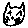
Label: cat